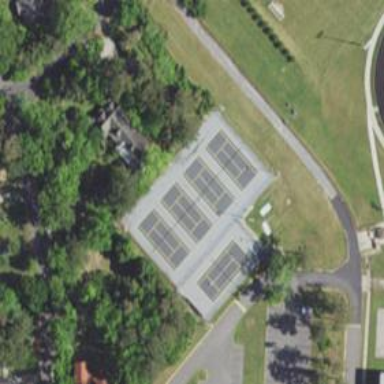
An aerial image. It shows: Tennis court on the leisure land pitch.